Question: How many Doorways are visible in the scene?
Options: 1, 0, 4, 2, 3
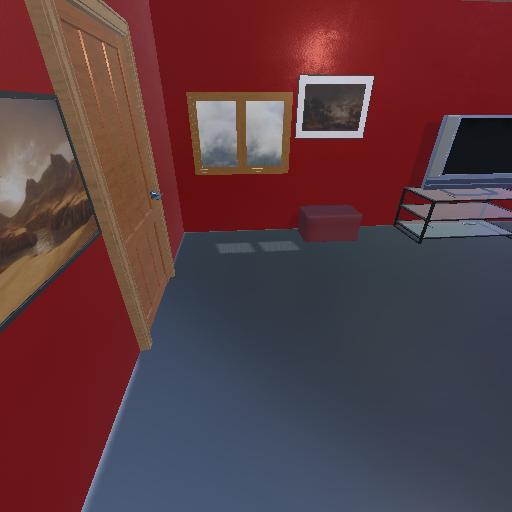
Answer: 1